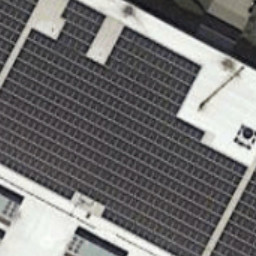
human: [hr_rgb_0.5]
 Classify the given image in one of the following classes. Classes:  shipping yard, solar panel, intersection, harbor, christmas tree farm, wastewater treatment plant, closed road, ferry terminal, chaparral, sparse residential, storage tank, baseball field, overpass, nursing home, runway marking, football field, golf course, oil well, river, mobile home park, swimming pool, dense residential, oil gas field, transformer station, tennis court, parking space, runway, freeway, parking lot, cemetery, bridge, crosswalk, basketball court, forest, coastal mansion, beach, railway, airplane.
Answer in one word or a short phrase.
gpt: solar panel